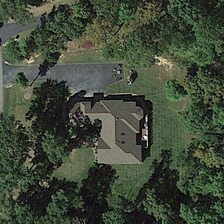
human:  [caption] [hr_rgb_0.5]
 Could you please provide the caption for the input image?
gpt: the spring pool is surrounded by lush trees and houses .

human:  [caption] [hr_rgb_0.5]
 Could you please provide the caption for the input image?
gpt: many green trees are around a building .

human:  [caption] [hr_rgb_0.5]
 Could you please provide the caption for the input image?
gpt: a road passes through the green ,a white car is on the side of them .

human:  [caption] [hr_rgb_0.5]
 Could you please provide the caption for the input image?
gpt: many green trees are around a building .

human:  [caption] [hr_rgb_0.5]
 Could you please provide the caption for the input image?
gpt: the spring pool is surrounded by lush trees and houses .